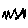
Label: zigzag